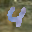
Label: 4